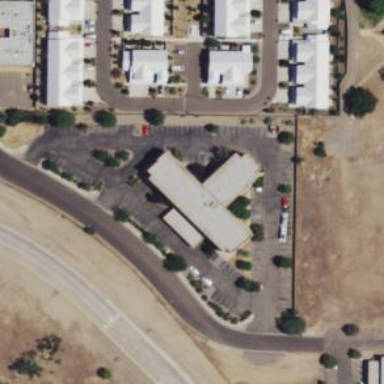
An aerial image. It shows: Building that is motel.